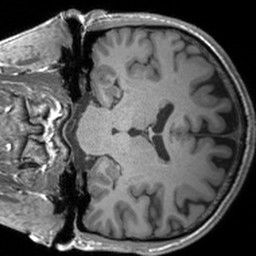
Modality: T1w
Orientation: coronal
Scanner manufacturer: siemens
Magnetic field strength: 3 T
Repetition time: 1.54 s
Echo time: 0.00234 s